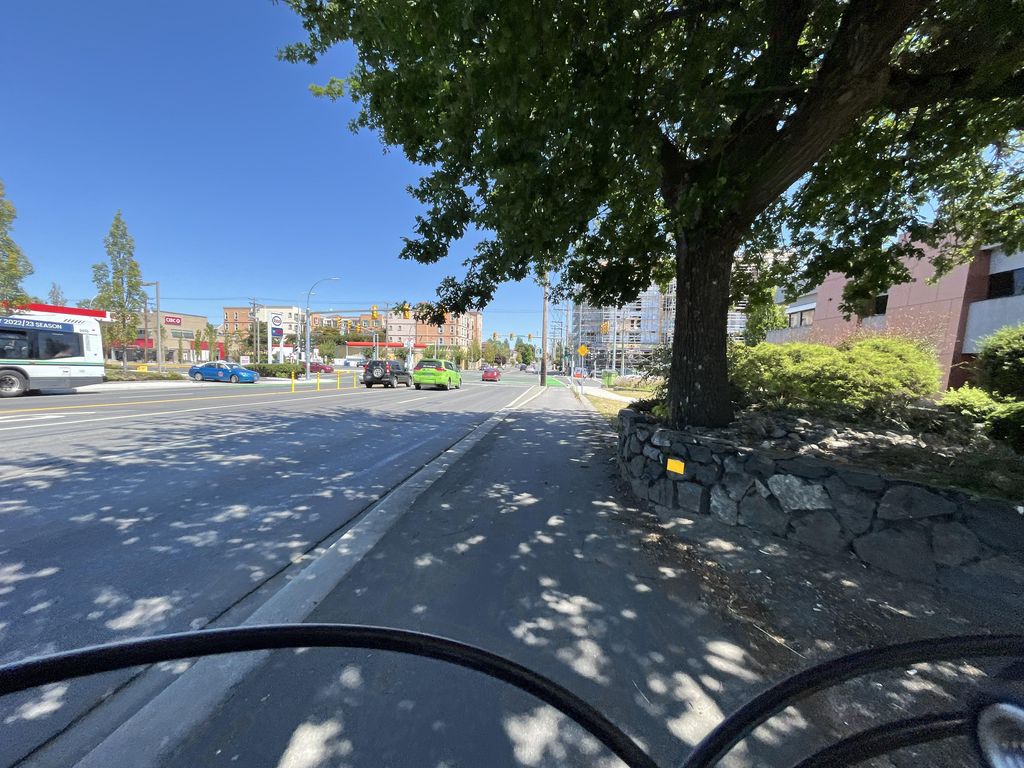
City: victoria